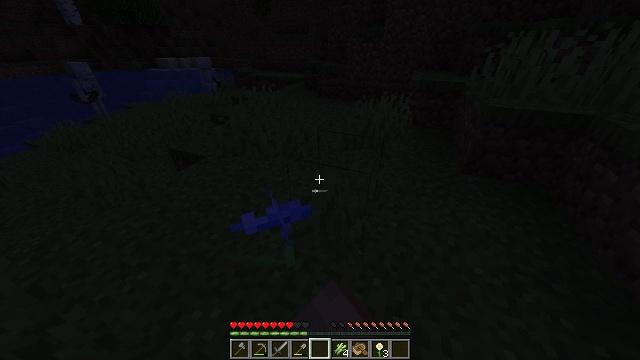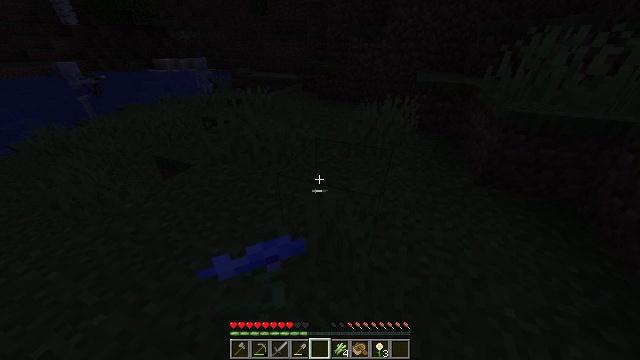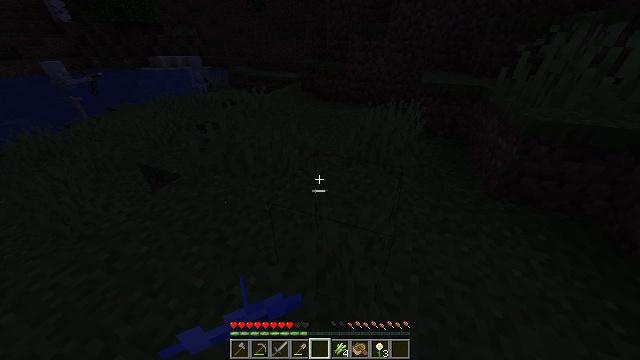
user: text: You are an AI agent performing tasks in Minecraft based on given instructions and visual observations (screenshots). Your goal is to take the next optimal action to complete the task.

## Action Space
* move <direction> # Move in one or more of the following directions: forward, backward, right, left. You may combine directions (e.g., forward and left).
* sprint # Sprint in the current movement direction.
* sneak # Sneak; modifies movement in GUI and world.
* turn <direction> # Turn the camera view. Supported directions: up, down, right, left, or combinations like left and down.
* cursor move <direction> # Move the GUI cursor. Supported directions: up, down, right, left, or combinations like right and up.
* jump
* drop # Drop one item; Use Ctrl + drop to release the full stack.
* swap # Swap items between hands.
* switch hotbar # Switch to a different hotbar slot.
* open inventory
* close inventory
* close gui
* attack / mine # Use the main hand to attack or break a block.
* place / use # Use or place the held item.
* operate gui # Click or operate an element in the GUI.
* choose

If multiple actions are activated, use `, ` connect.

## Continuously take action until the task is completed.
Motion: motion action
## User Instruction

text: drop campfire
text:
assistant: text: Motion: move forward
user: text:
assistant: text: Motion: move forward
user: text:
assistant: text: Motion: no_op